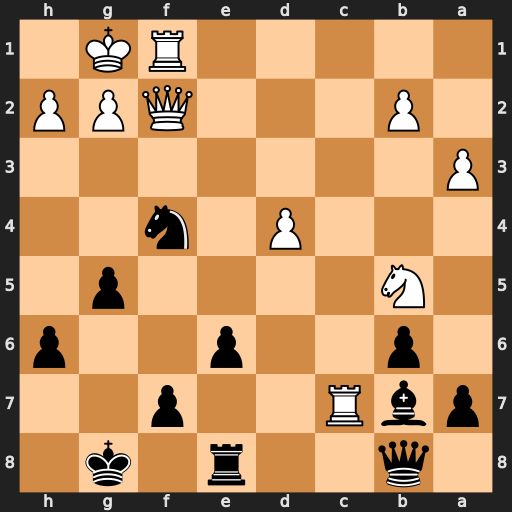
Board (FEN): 1q2r1k1/pbR2p2/1p2p2p/1N4p1/3P1n2/P7/1P3QPP/5RK1
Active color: b
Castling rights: -
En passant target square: -
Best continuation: Ba6 Qc2 Bxb5 Rxf7 Bd3